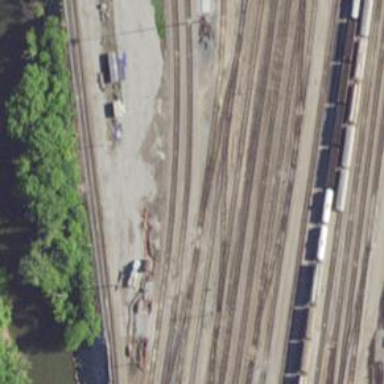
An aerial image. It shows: Railway yard used for servicing trains.